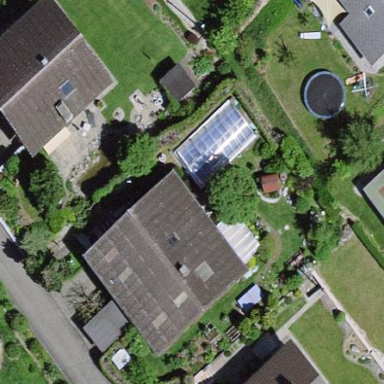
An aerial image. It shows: Detached building.